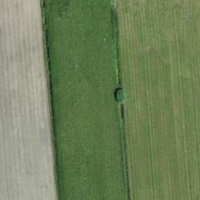
EUNIS habitat code: 24
Species observed at this site:
Coturnix coturnix